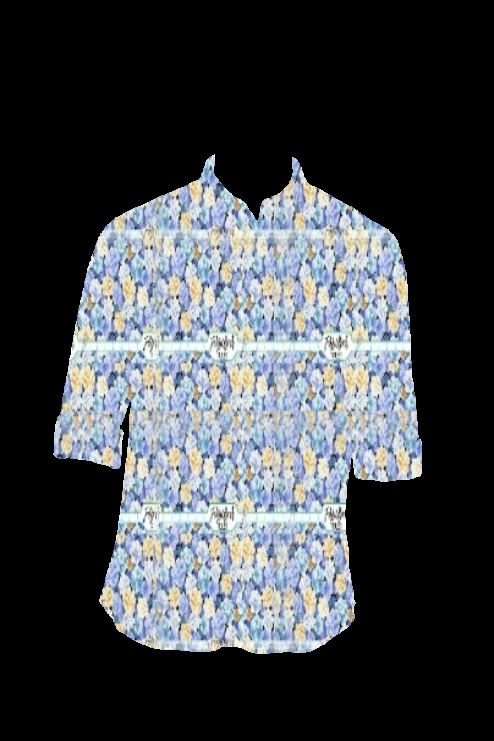
blue multi floral button up tee